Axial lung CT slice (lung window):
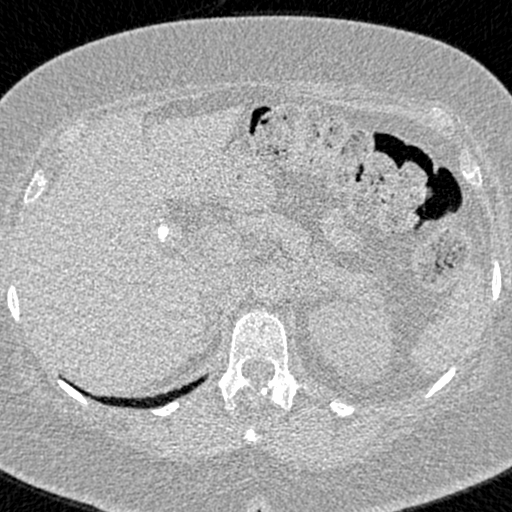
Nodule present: no